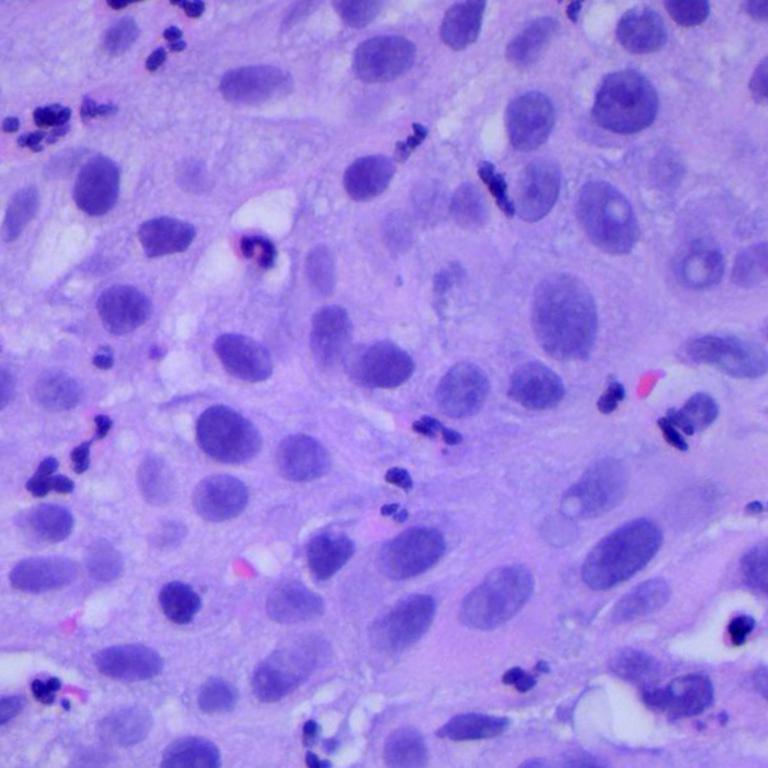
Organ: lung
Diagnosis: squamous carcinomas